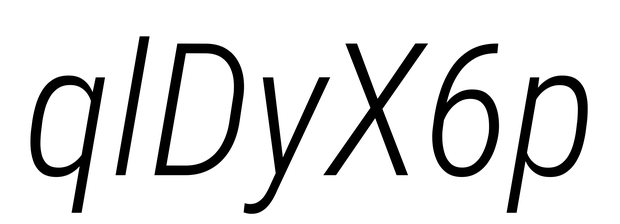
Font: Roboto-Italic_Condensed_Light_Italic